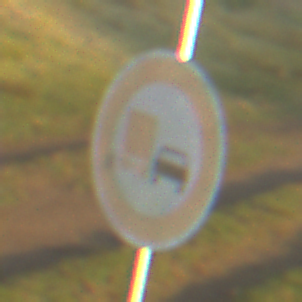
Verkehrszeichen: UeberholverbotKraftfahrzeuge
Umgebung: Outdoor, Nature
Tageszeit: SunriseSunset
Wetter: Clear
Licht: Natural
Jahreszeit: NotSpecified
Kontrast: HighContrast